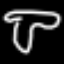
Label: mushroom